Current action and preconditions to check: trajectory_clear

Your task: For each precondition in the list above, predict whether it will hold at this action.

Consider the current scene as observed from the mobile robot's camera, and analyze the predicted future states of all dynamic agents (e.g., people, animals, vehicles, or any moving entities) within the NEXT SECOND.

IMPORTANT: Only answer "very likely" if you are absolutely certain—based on strong, clear evidence—that a dynamic agent will violate the precondition in the predicted future state. Do NOT answer "very likely" for unlikely, ambiguous, or low-probability risks.

Ask yourself for each precondition: Is there a high probability, with clear and convincing evidence, that the predicted future states of any dynamic agent will interfere with the predicted future state of the currently executing action within the NEXT SECOND, causing that precondition to fail?

Assess the risk level based on these predictions. Use "likely" or "very likely" if motions create a clear risk of interference.

Use "neutral" or "improbable" if agents are nearby but their predicted paths are clearly diverging or non-conflicting.

Failure Risk Categories: "very improbable", "improbable", "neutral", "likely", "very likely"

Answer Format: Output ONLY the probability_of_failure value from these categories: "very improbable", "improbable", "neutral", "likely", "very likely"

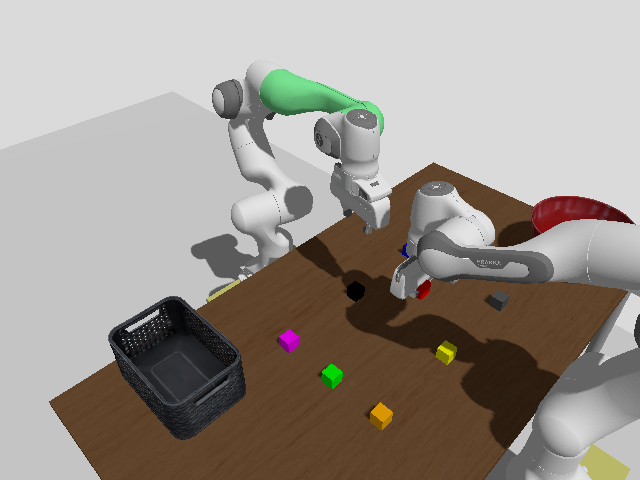

Answer: improbable